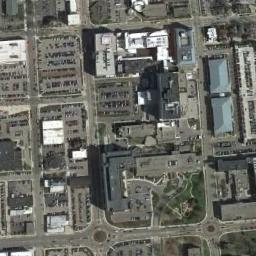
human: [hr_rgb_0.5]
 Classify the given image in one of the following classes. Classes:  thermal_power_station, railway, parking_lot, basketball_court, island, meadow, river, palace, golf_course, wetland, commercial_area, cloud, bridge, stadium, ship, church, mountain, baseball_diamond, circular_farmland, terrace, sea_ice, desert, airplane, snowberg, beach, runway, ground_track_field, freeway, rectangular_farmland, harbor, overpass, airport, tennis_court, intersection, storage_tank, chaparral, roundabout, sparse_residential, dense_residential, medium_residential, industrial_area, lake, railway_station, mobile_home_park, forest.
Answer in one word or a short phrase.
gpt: commercial_area